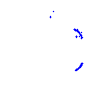
Particle: proton